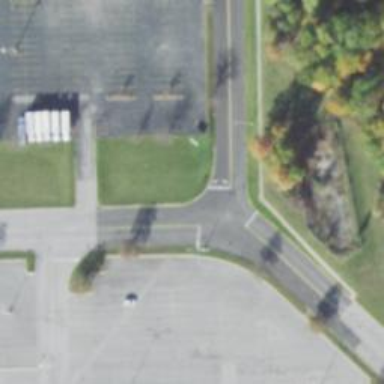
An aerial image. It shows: Stop road.